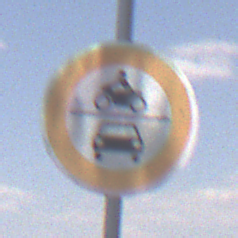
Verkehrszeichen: VerbotKraftfahrzeuge
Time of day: Midday
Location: Outdoor (Nature)
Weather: PartlyCloudy
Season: NotSpecified
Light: Natural